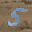
Label: 5